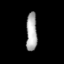
Tissue: lung
Cell type: Fibroblasts
Senescence score: 0.5963
Nuclear area (px): 412
Mean DAPI intensity: 170.267